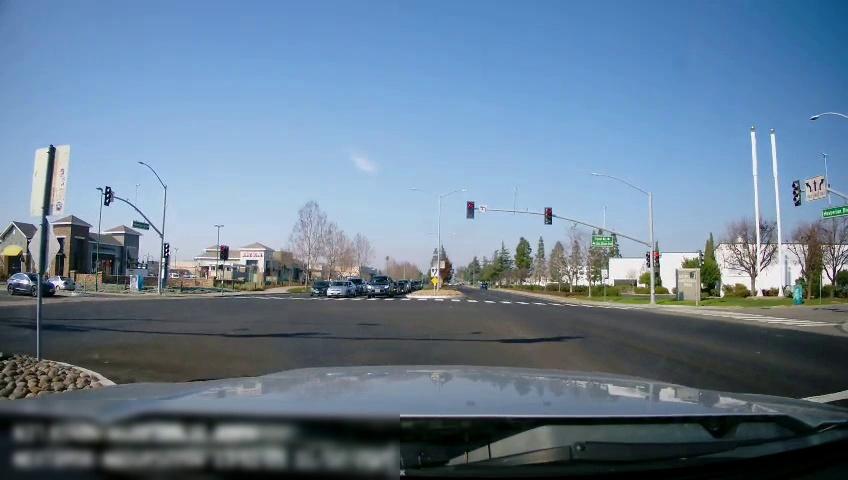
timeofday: Day
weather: Sunny
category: Drivable Space
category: Drivable Space
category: Vehicles | Car
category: Vehicles | Car
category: Vehicles | Car
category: Vehicles | Car
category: Vehicles | Car
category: Vehicles | Car
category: Vehicles | Car
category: Traffic | Lights
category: Traffic | Signs
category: Traffic | Lights
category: Traffic | Lights
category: Traffic | Lights
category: Traffic | Lights
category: Traffic | Lights
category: Traffic | Lights
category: Traffic | Lights
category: Traffic | Lights
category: Traffic | Signs
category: Traffic | Signs